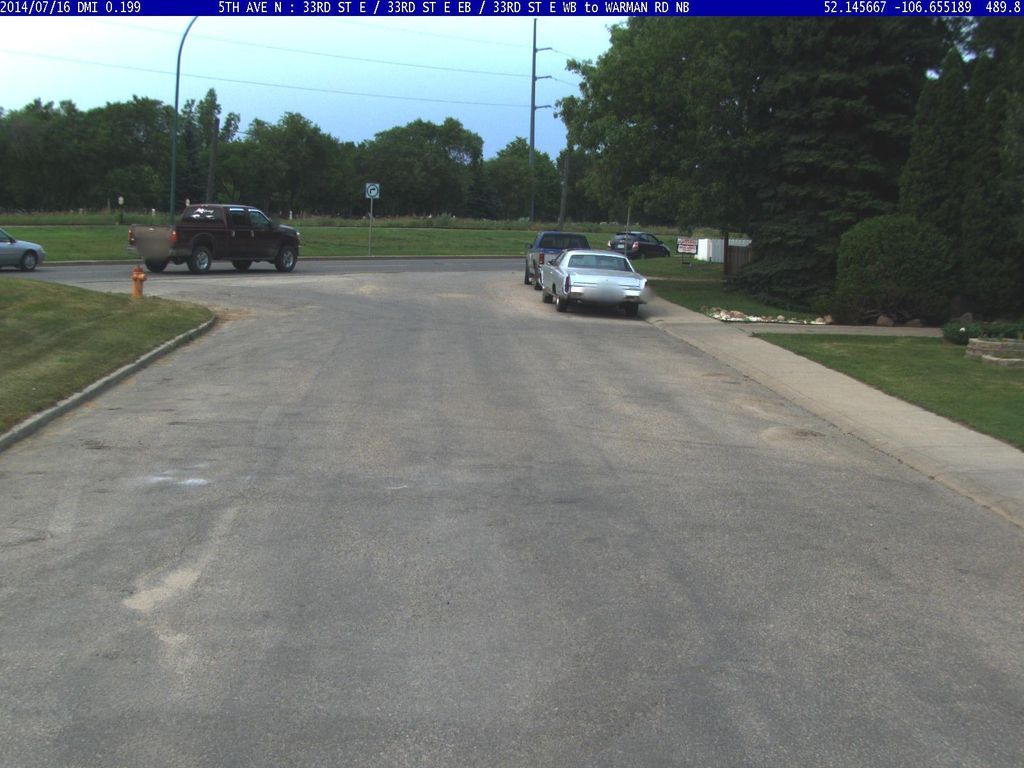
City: saskatoon